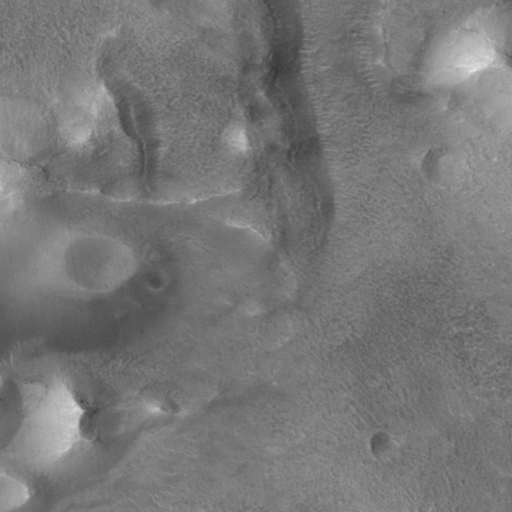
Objects detected: cone, cone, cone